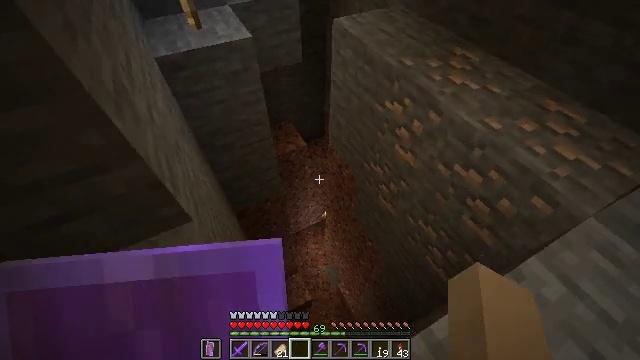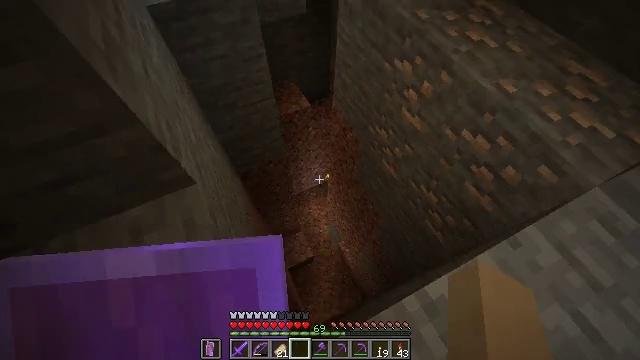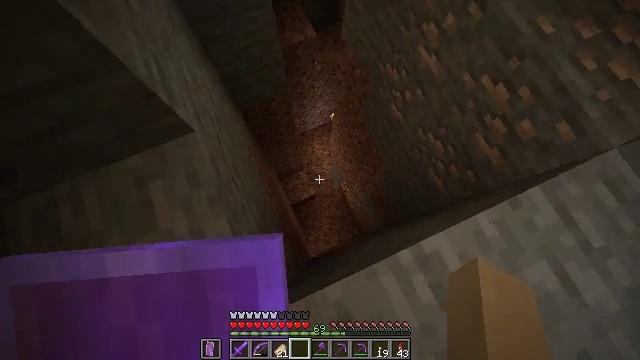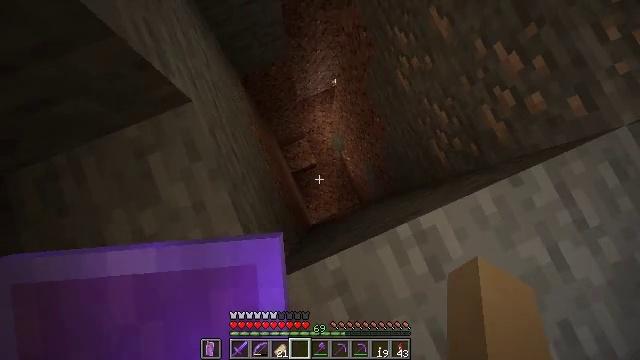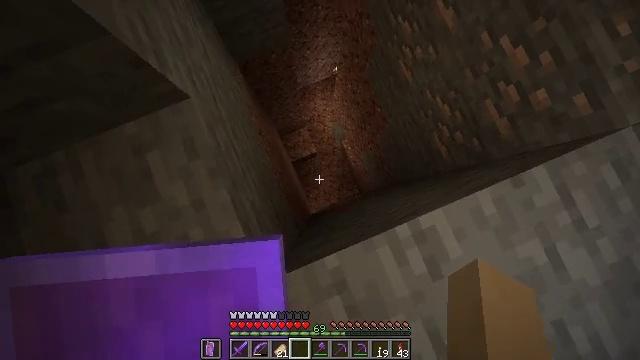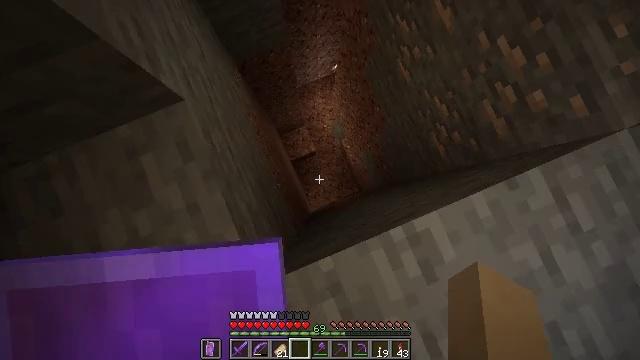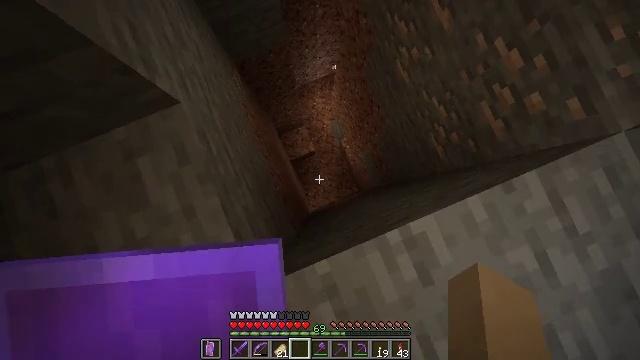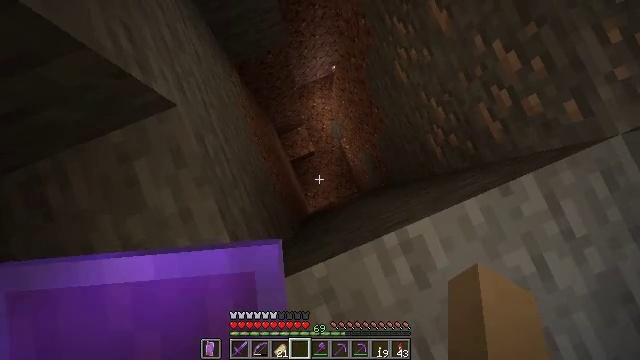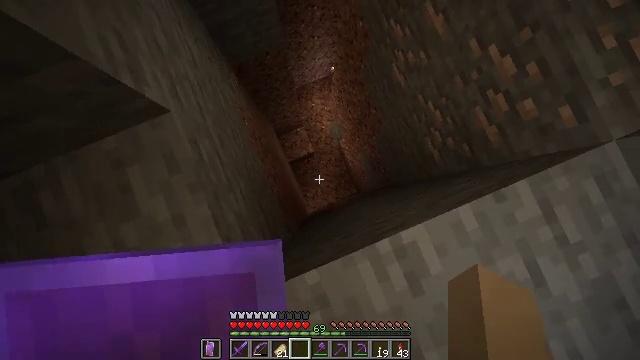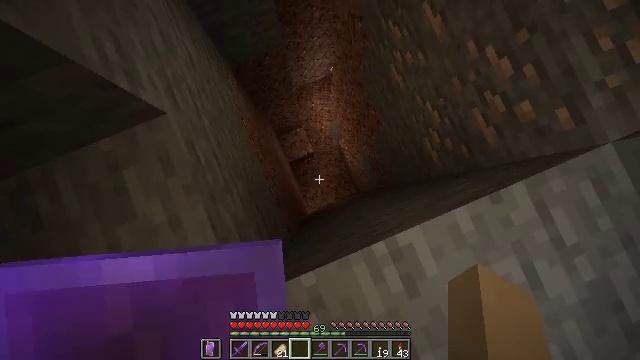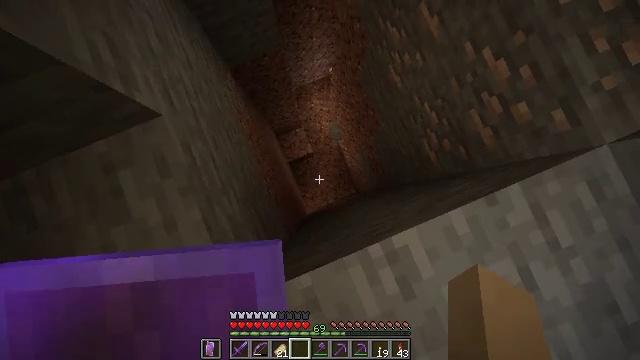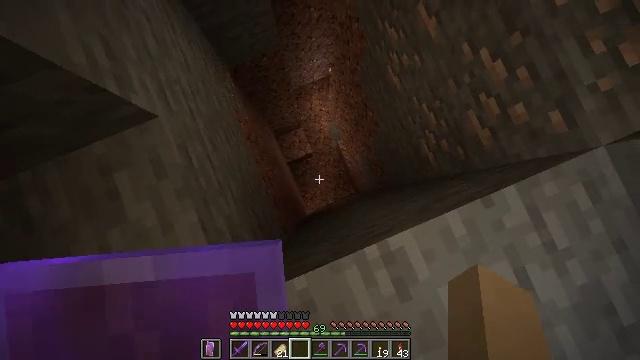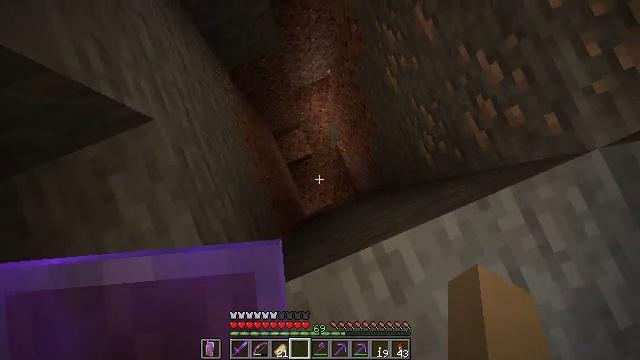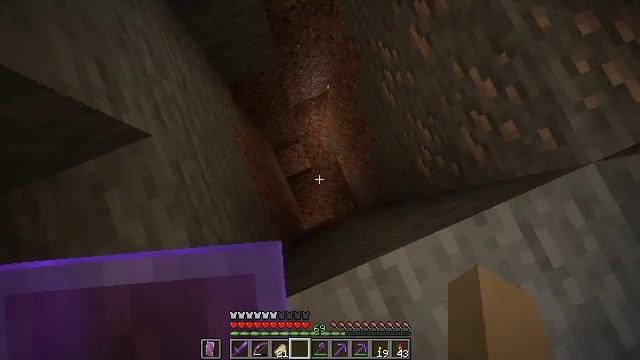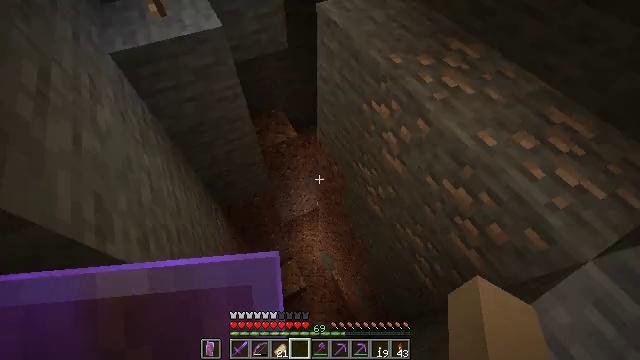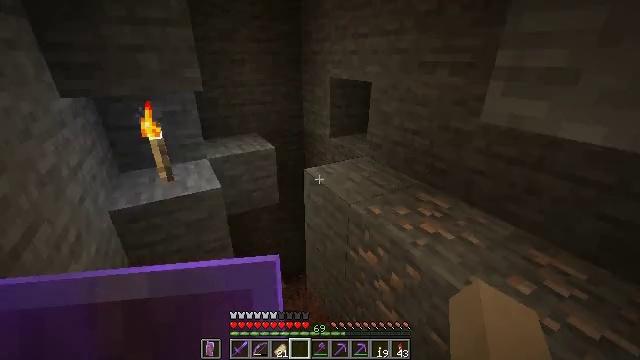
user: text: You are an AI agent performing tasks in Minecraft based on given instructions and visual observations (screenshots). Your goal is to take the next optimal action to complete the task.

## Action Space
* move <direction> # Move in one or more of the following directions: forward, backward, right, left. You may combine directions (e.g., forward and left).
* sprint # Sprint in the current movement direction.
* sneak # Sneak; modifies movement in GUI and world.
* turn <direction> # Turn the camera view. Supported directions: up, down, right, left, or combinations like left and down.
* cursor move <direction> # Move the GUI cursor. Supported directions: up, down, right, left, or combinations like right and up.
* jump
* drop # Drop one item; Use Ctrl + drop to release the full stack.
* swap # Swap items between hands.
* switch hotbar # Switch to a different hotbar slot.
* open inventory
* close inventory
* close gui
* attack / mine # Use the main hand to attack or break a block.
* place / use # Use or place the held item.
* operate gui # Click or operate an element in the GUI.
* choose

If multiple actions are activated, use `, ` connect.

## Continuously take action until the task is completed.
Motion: motion action
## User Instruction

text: Retrieve oak planks from the wooden block.
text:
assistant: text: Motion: move forward, sneak, turn left and down
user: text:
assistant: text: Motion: move forward, sneak, turn left and down
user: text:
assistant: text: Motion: move forward, sneak, turn down
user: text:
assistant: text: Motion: move forward, sneak, turn down
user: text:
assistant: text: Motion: move forward, sneak
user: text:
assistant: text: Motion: move forward, sneak
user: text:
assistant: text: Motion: move forward, sneak
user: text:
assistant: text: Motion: move forward, sneak
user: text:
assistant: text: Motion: move forward, sneak
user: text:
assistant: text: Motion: move forward, sneak
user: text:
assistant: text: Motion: move forward, sneak
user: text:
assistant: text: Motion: move forward, sneak
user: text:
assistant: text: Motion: move forward, sneak, turn up
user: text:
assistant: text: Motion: move forward, sneak, turn right and up
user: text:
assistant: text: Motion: move forward, sneak, turn right and up
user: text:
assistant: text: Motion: move forward, sneak, turn right and up
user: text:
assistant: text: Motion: move forward, sneak, turn up
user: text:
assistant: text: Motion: move forward, sneak
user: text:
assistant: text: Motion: sneak
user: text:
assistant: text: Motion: sneak
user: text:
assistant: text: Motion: sneak
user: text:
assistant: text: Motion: sneak
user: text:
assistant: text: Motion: sneak
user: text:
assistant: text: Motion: sneak
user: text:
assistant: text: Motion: sneak
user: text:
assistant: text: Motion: sneak
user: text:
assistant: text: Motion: sneak
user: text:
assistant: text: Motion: sneak, turn down
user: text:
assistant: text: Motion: sneak, turn down
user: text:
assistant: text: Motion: sneak, turn left and down